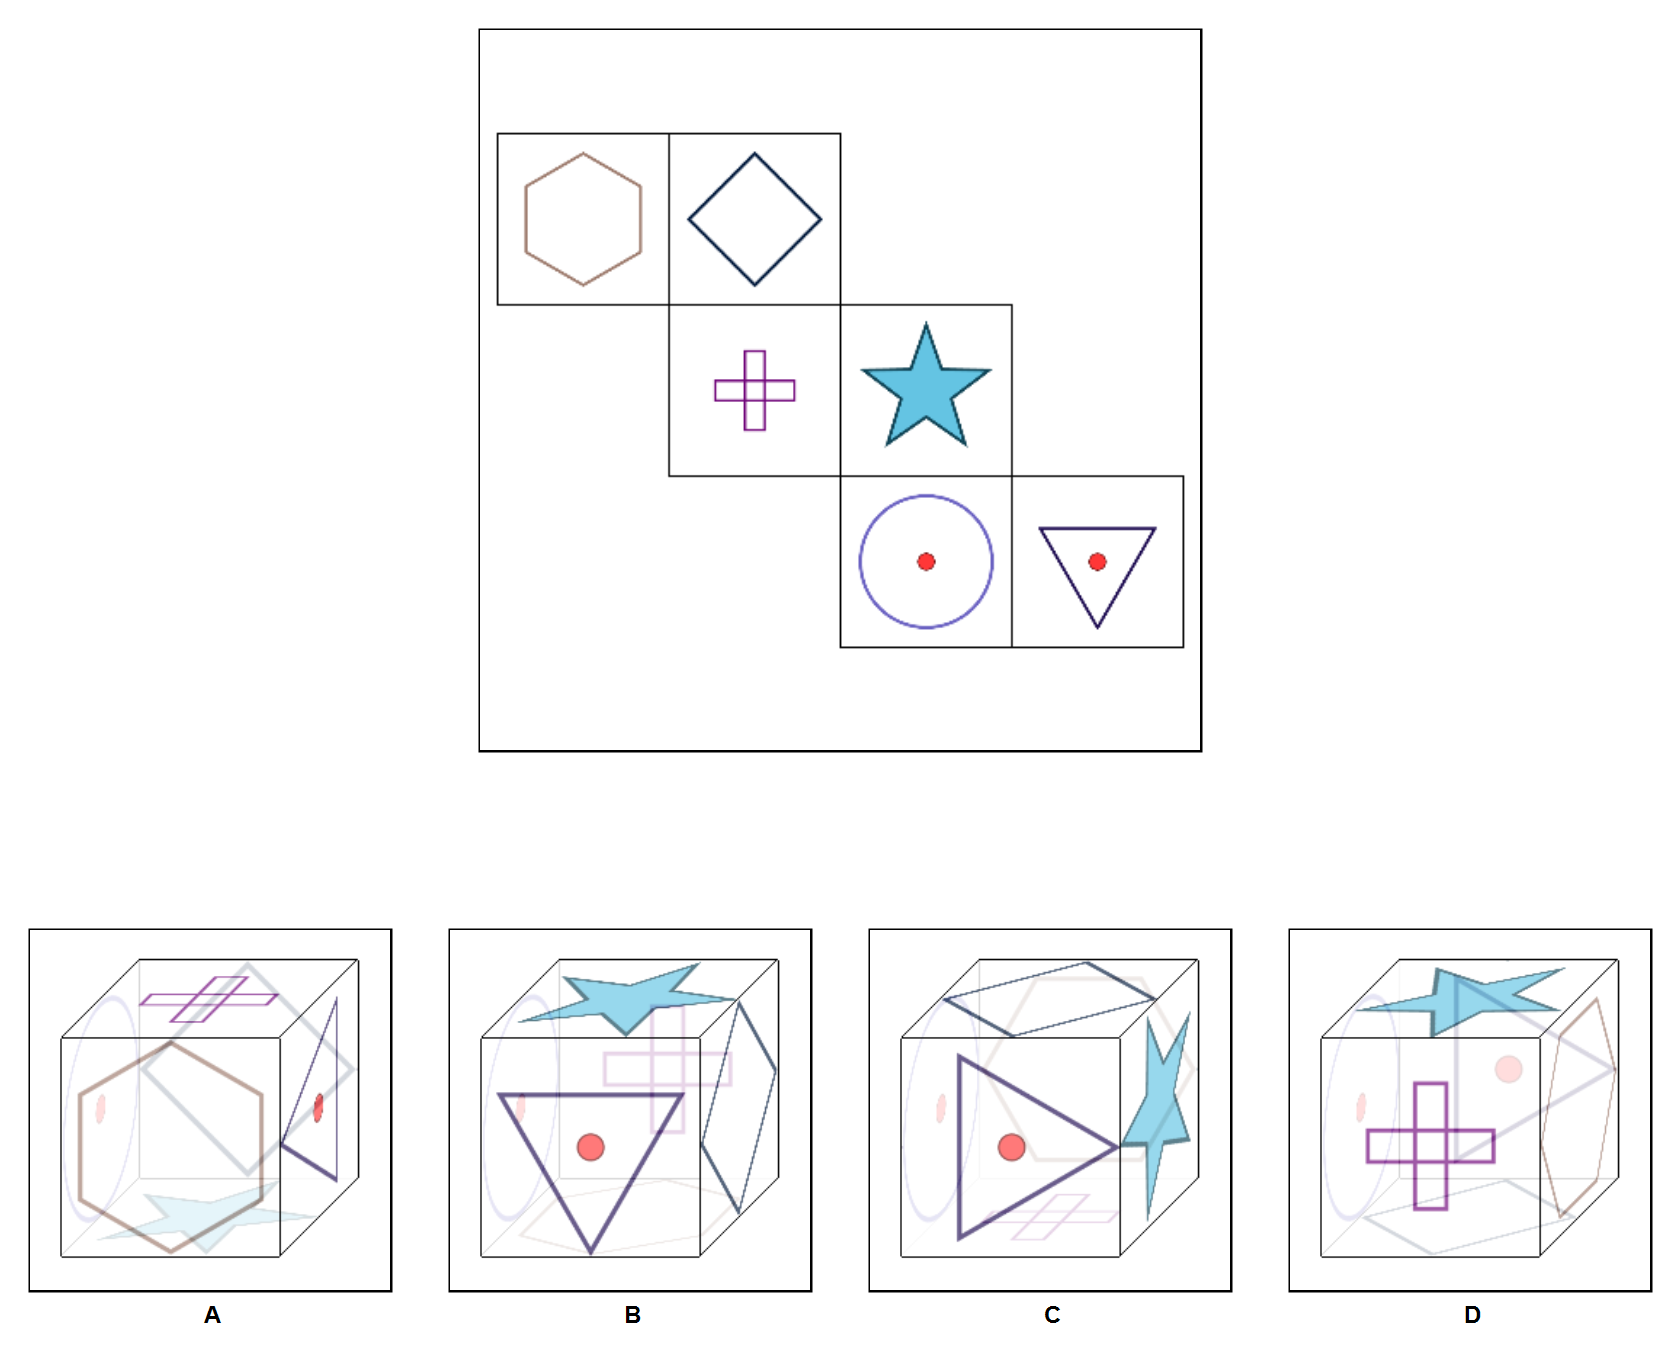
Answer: B